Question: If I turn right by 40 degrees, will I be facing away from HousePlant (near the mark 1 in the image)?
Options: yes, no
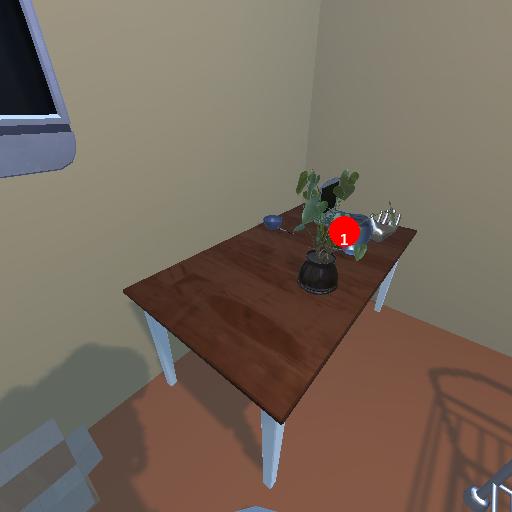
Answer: yes